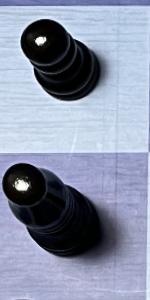
Label: Bishop_Black